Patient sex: F
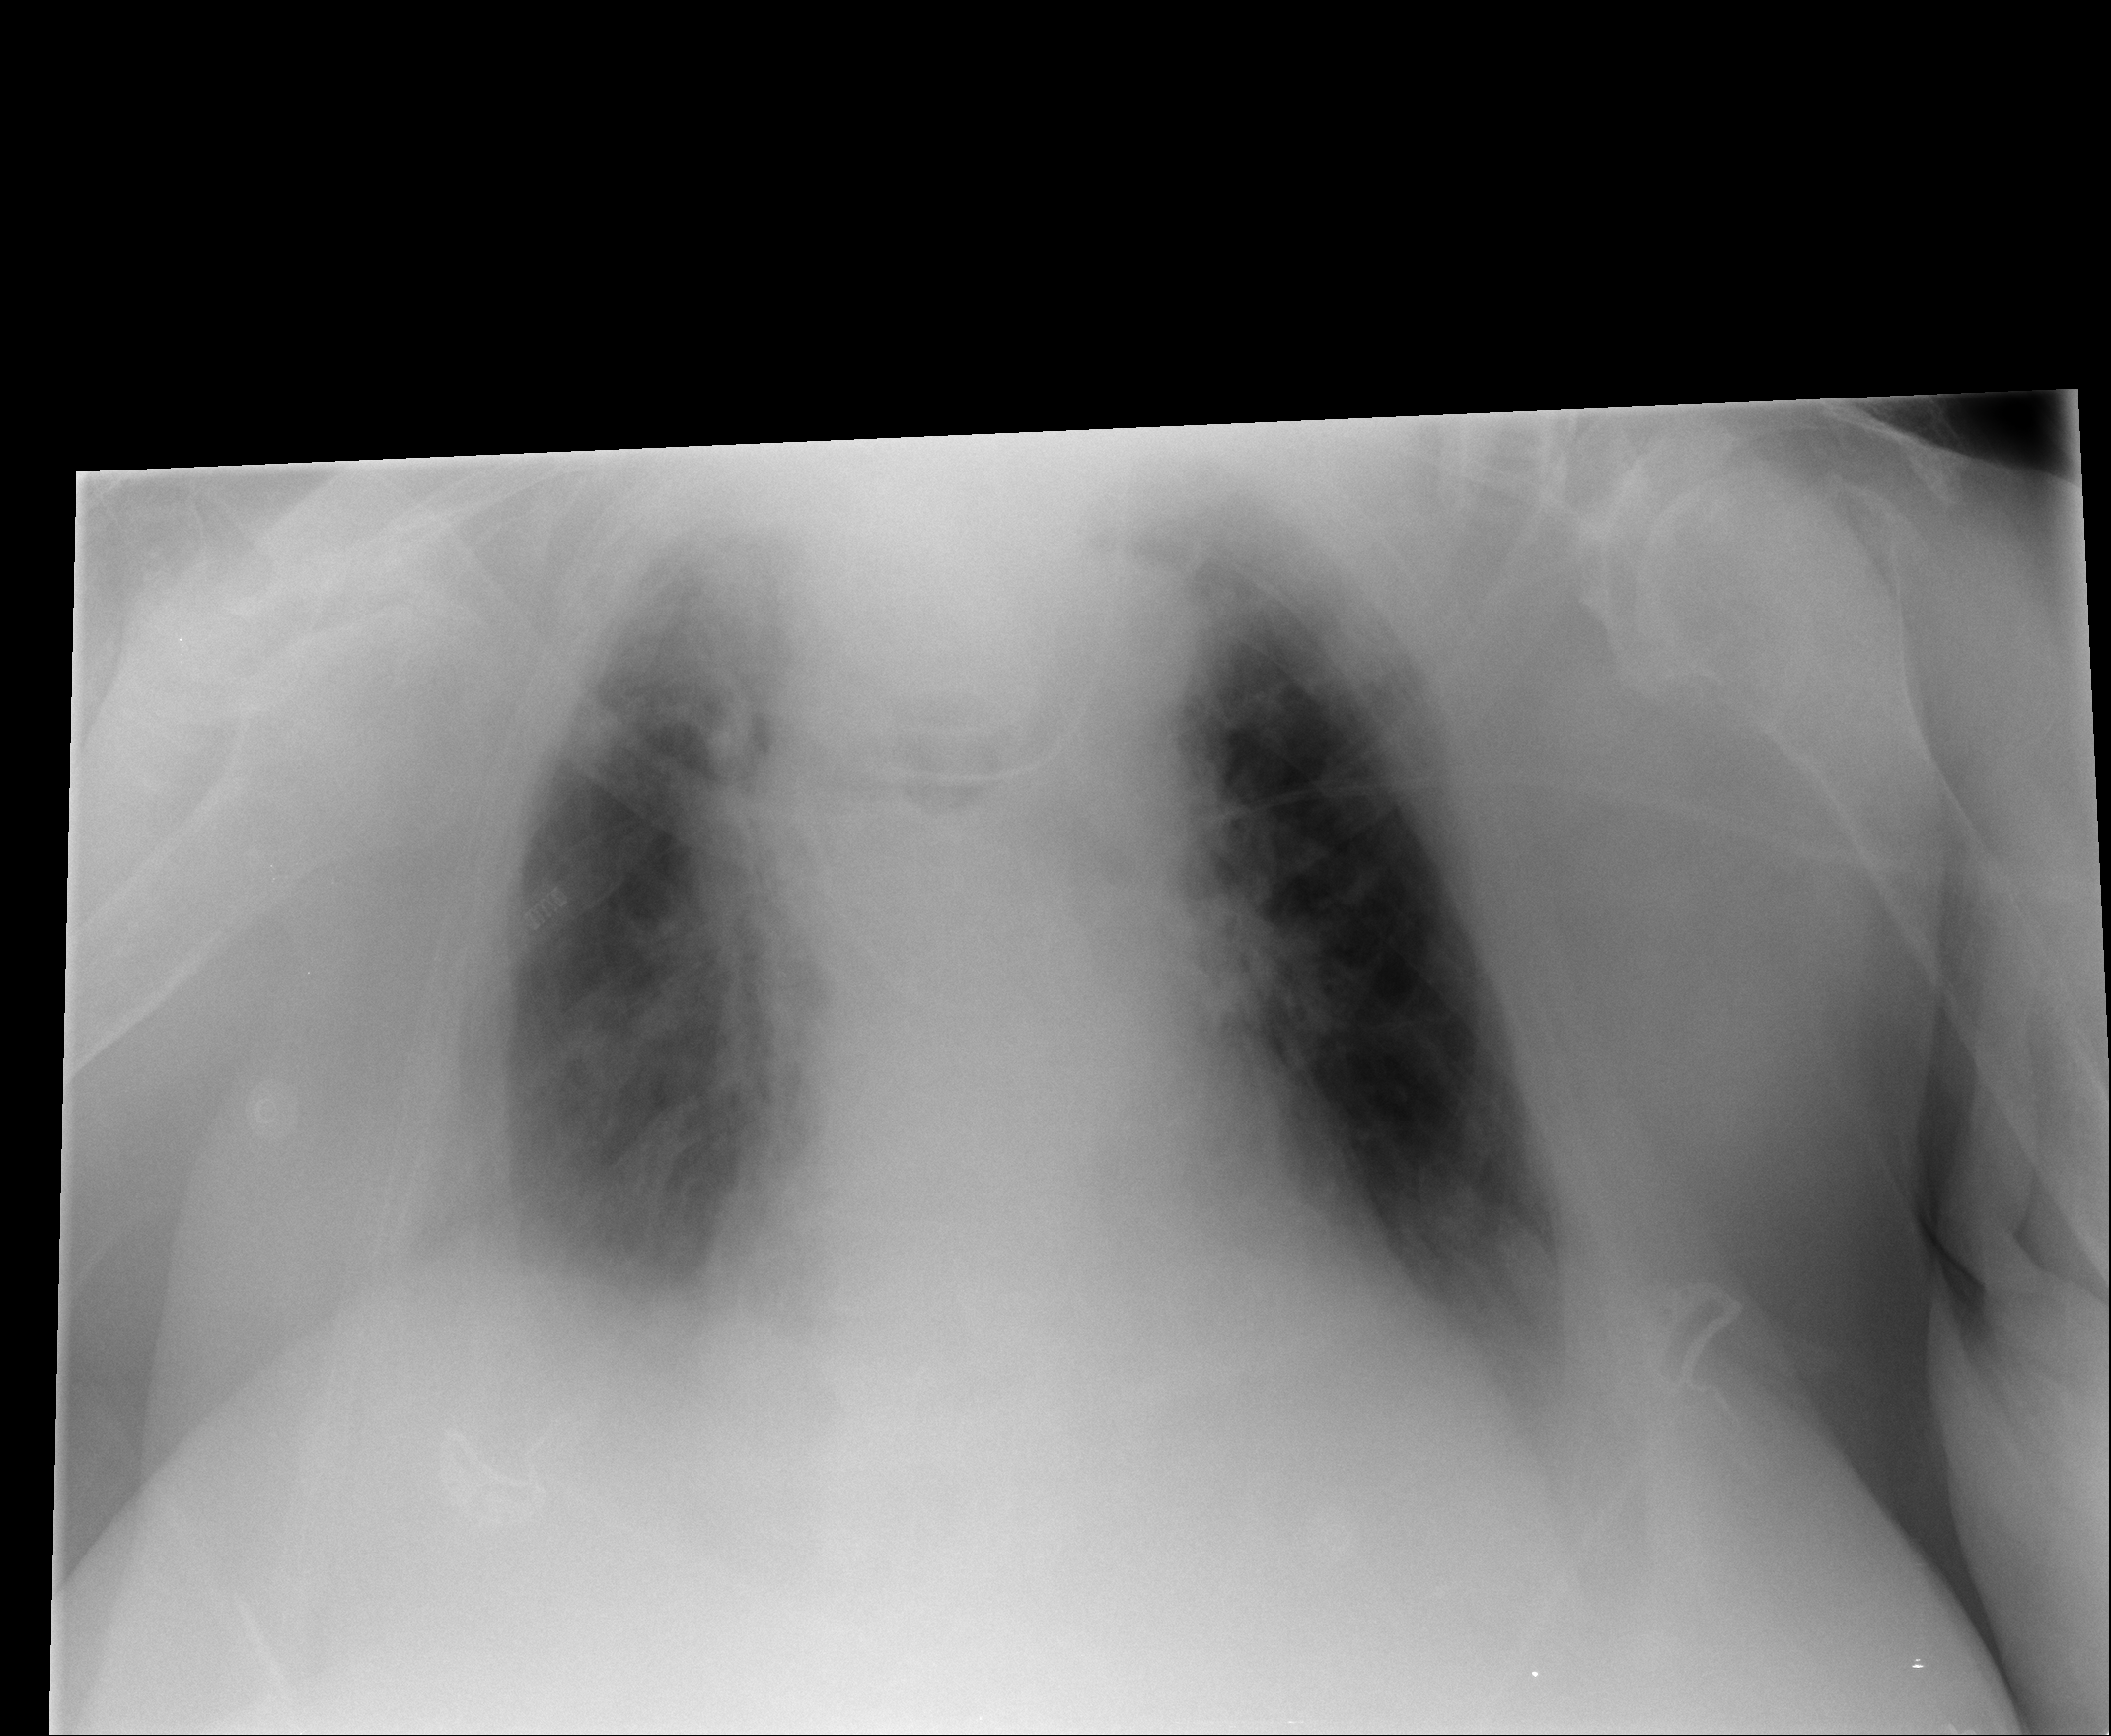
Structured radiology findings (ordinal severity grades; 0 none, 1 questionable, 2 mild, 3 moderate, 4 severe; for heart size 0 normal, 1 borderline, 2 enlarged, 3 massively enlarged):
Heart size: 0
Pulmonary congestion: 3
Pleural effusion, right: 2
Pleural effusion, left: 2
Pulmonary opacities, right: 1
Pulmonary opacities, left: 1
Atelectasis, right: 0
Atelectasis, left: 0